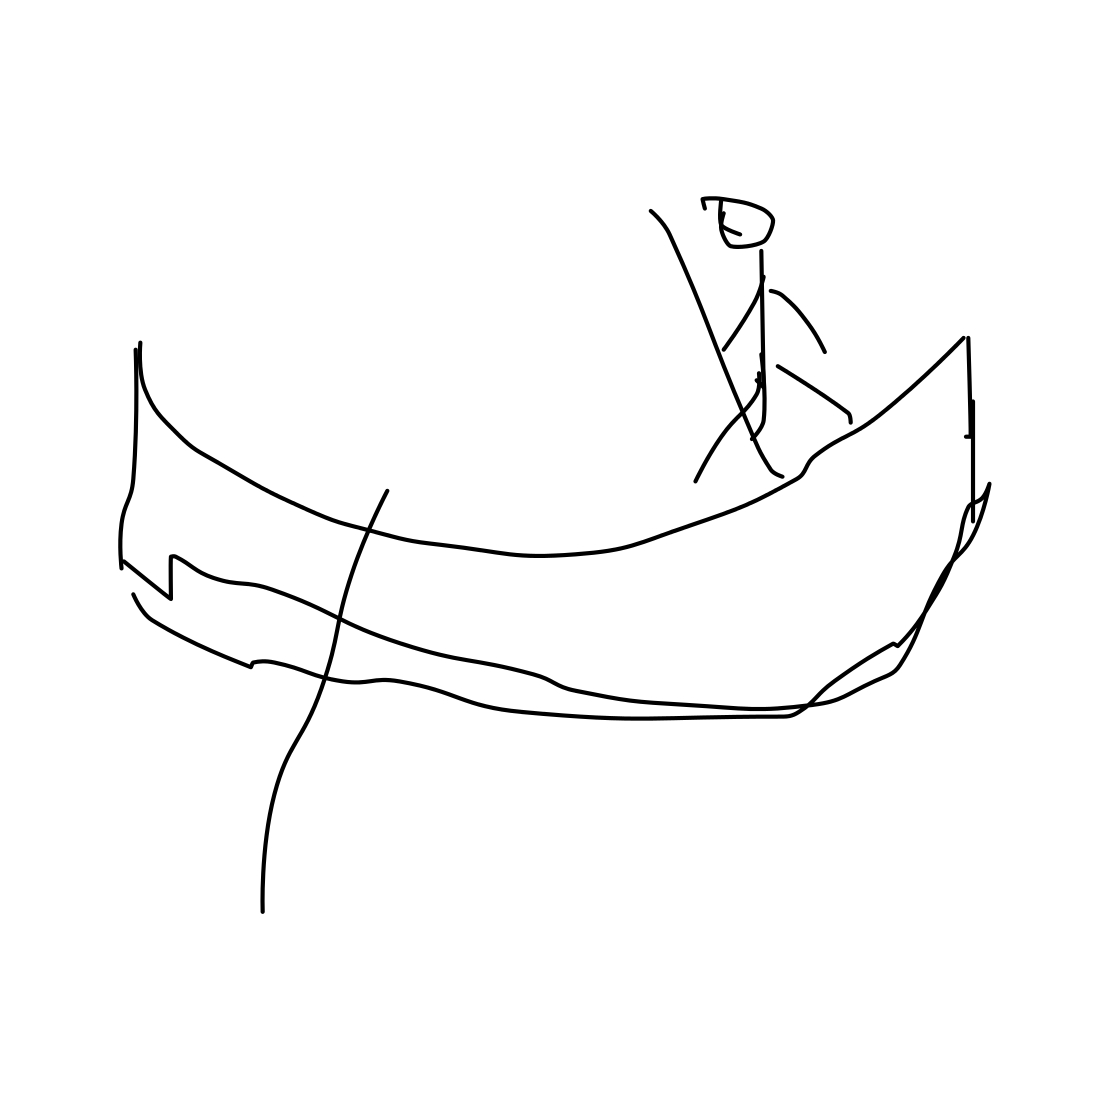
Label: canoe